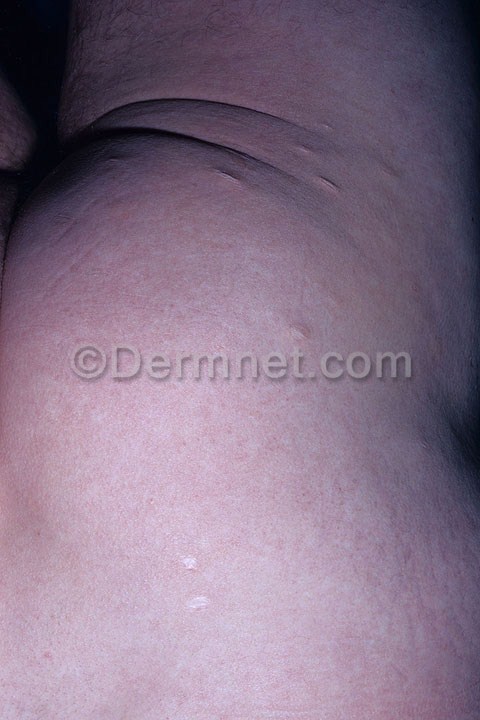
Disease: Lupus and other Connective Tissue diseases